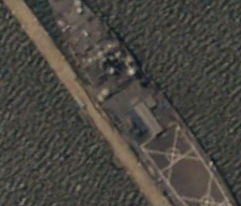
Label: combat